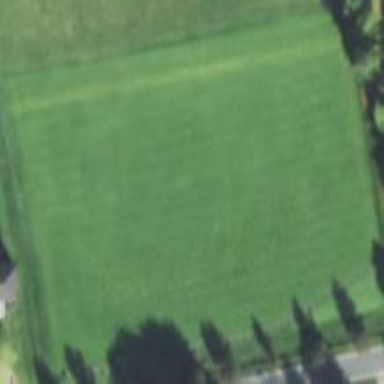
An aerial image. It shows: Grass area designated as golf tee.